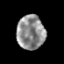
Tissue: prostate
Cell type: Myeloid cells
Senescence score: 0.207
Nuclear area (px): 940
Mean DAPI intensity: 142.203